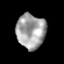
Tissue: prostate
Cell type: T cells
Senescence score: 0.2997
Nuclear area (px): 985
Mean DAPI intensity: 163.482